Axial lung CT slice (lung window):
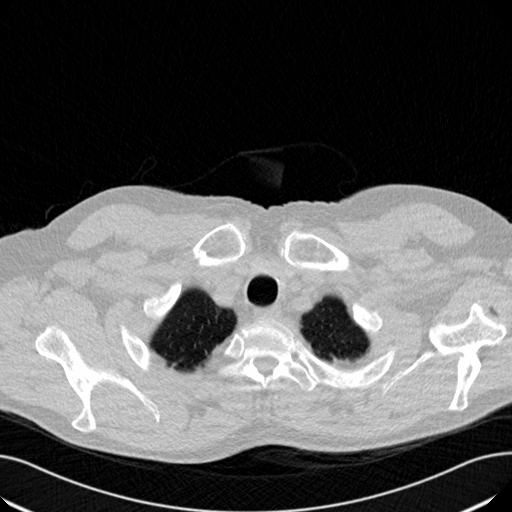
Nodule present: no